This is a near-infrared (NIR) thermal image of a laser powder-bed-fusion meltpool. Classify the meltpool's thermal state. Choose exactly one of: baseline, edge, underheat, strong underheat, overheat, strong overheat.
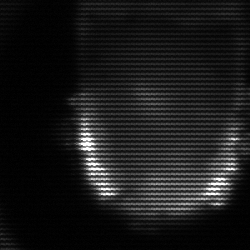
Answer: baseline